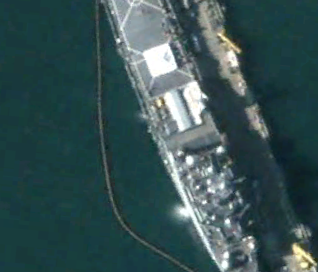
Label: combat